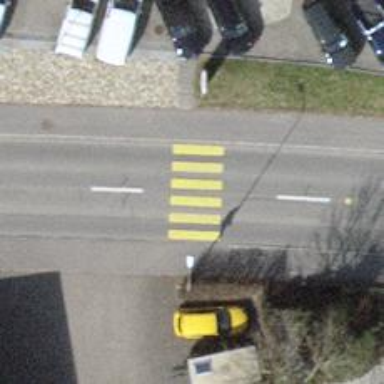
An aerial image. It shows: Marked crossing with zebra stripes on the road.